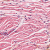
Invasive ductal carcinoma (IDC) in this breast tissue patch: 0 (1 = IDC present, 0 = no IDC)